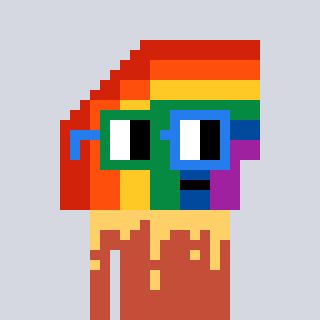
a pixel art character with square green and blue glasses, a rainbow-shaped head and a rust-colored body on a cool background